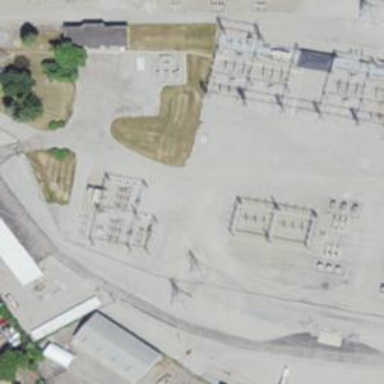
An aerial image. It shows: Switch for power supply.